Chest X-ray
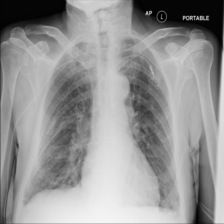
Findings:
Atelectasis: negative
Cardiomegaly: negative
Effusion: positive
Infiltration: negative
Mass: negative
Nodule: negative
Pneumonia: positive
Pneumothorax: negative
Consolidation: negative
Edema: positive
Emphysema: negative
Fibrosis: negative
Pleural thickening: negative
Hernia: negative